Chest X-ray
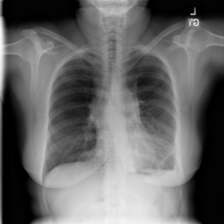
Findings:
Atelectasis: negative
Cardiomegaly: negative
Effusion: negative
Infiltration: negative
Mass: negative
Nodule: negative
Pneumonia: negative
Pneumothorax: negative
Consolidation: negative
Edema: negative
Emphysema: negative
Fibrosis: positive
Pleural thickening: negative
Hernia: negative